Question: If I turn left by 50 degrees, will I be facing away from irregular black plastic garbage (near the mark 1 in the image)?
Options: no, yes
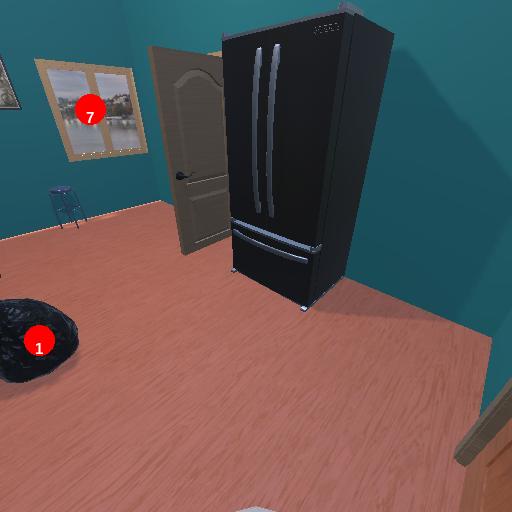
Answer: no